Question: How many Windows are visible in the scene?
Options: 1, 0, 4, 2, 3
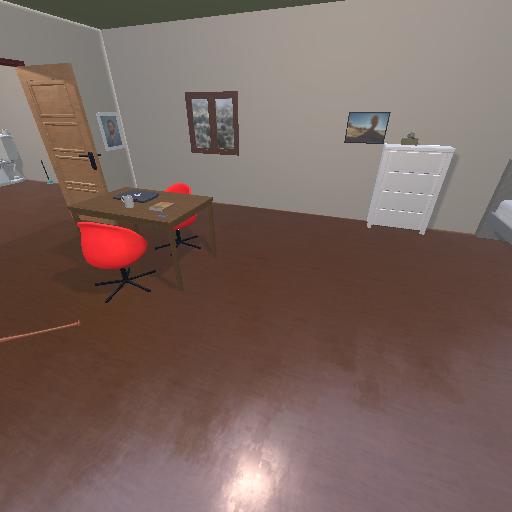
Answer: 1